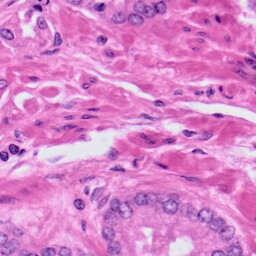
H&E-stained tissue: Prostate